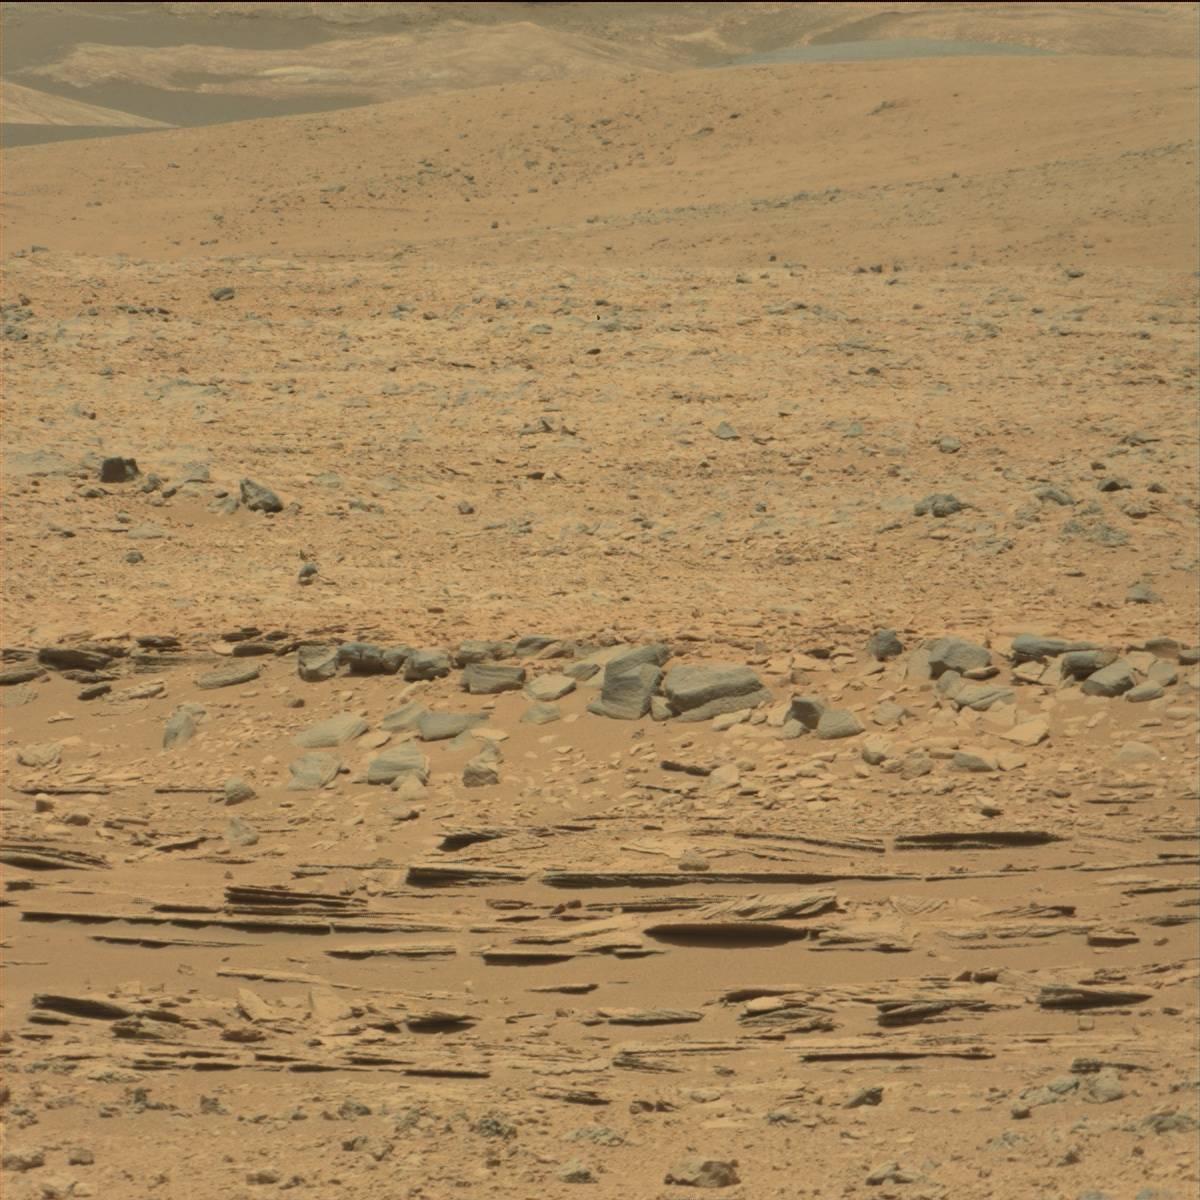
Terrain classes present: Bedrock, Ridge, Rock, Sand / Soil